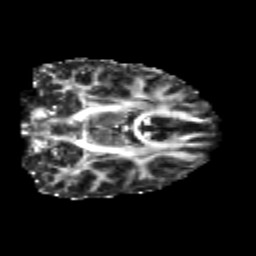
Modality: FA
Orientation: coronal
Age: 24
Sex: male
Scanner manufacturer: siemens
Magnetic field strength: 3 T
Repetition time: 3.5 s
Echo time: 0.104 s